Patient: sex M, age 69
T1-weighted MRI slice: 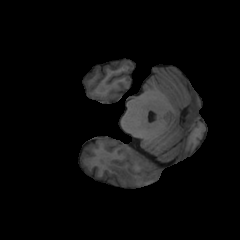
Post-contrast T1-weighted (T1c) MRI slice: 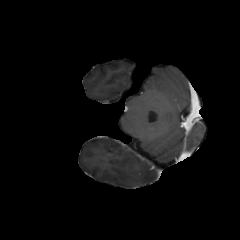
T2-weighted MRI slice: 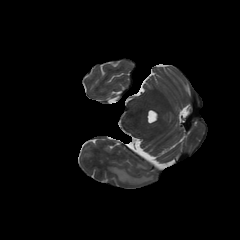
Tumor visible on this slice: yes
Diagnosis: Glioblastoma, IDH-wildtype
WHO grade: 4